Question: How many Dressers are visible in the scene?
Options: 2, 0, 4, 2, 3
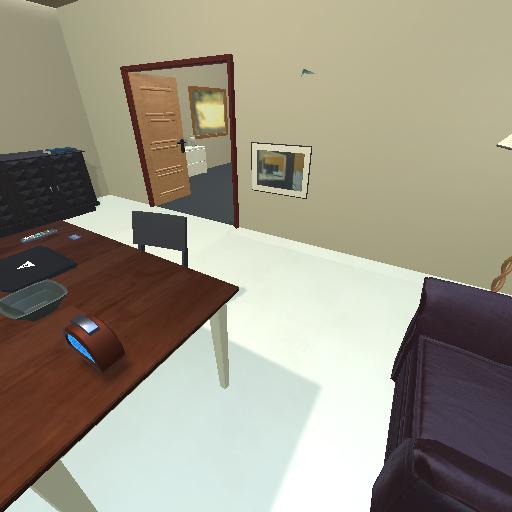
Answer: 2